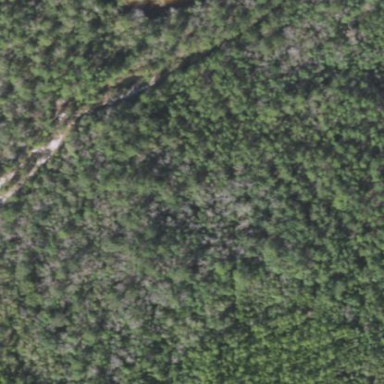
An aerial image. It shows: Mixed leaf woodland.